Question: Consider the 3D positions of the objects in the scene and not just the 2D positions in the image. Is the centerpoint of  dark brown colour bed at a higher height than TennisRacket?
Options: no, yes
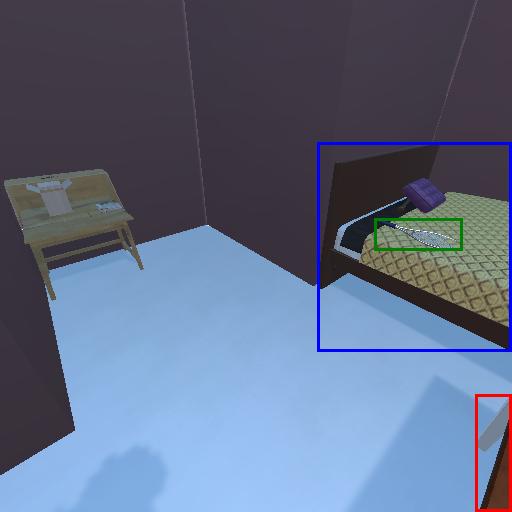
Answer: no